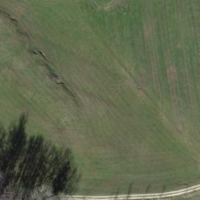
EUNIS habitat code: 52
Species observed at this site:
Pseudochorthippus parallelus
Chorthippus biguttulus